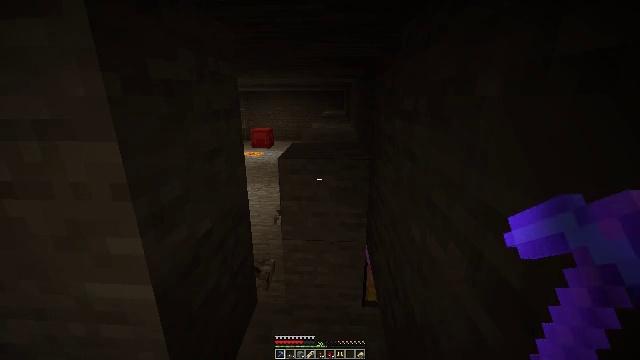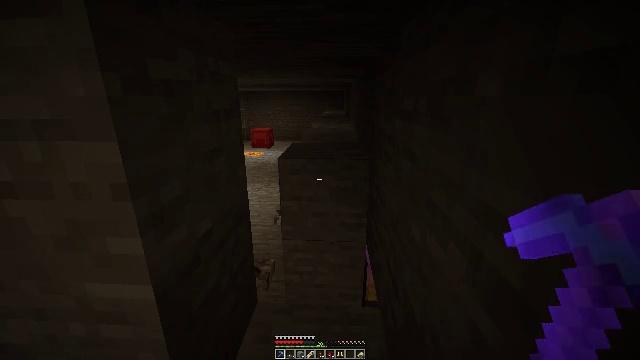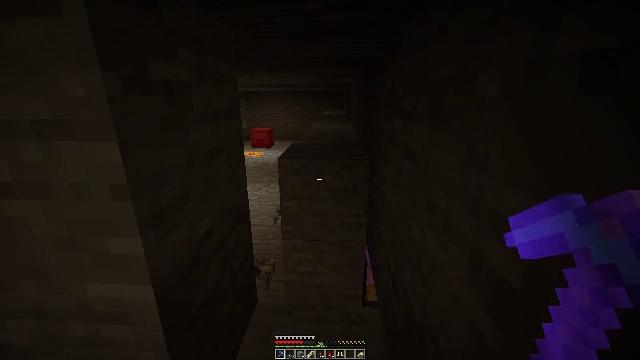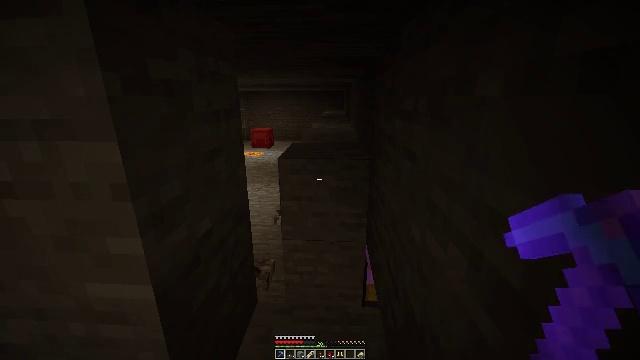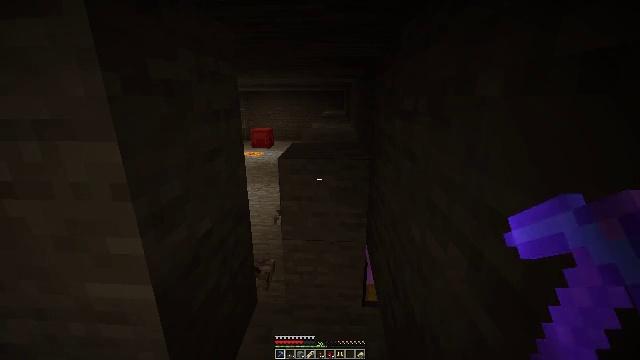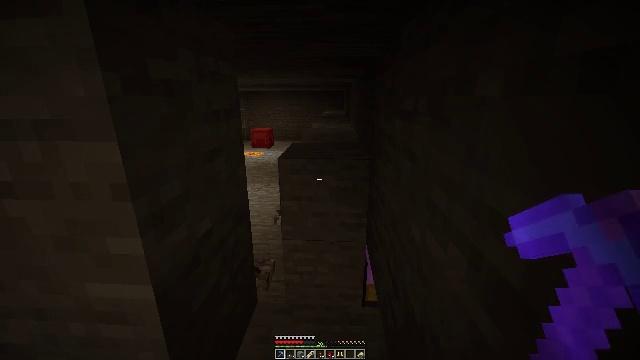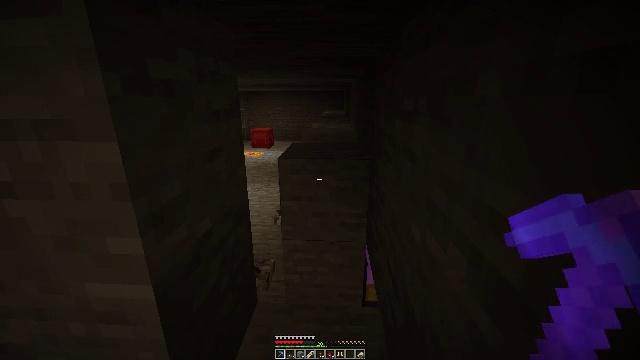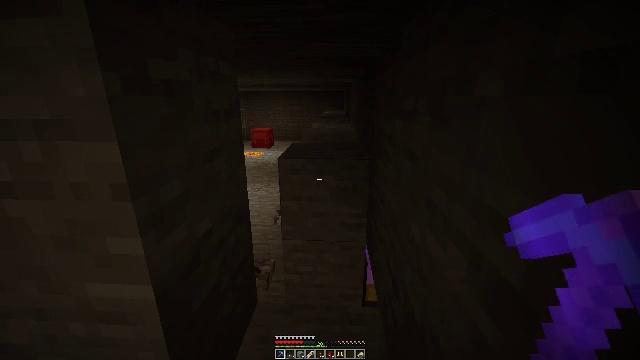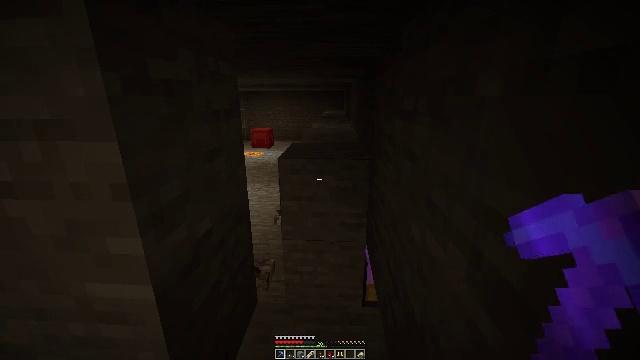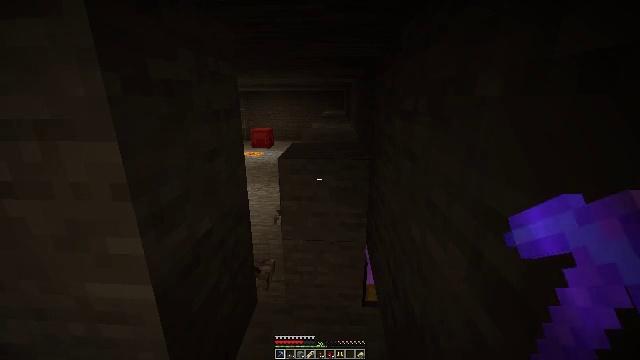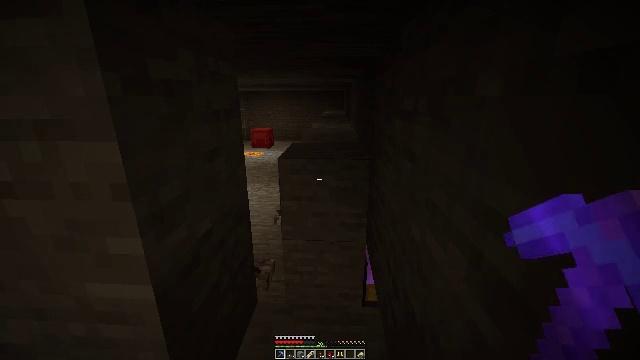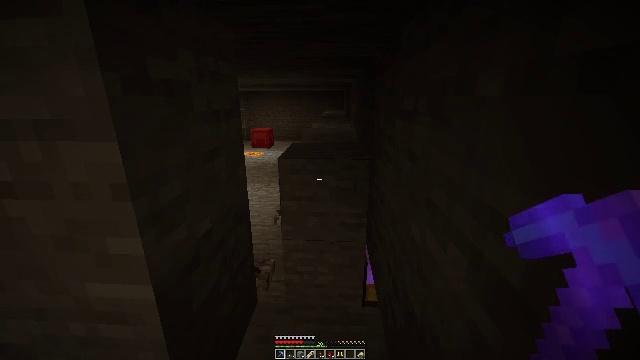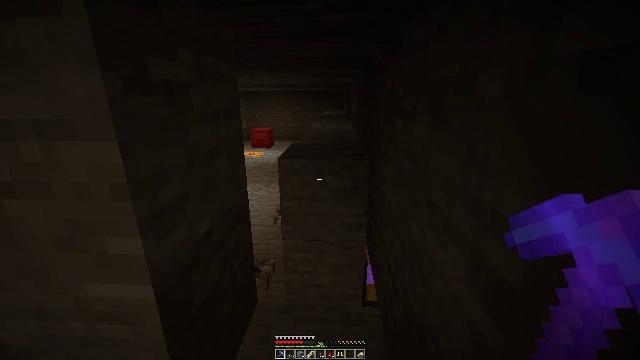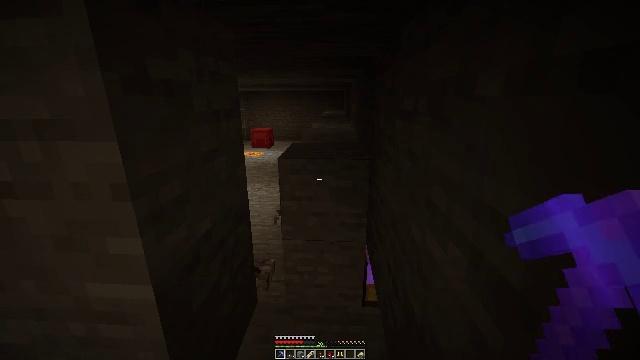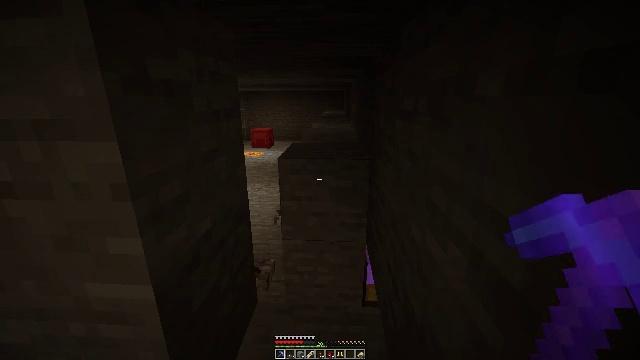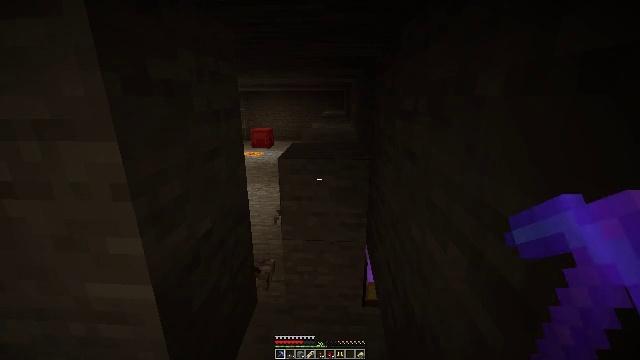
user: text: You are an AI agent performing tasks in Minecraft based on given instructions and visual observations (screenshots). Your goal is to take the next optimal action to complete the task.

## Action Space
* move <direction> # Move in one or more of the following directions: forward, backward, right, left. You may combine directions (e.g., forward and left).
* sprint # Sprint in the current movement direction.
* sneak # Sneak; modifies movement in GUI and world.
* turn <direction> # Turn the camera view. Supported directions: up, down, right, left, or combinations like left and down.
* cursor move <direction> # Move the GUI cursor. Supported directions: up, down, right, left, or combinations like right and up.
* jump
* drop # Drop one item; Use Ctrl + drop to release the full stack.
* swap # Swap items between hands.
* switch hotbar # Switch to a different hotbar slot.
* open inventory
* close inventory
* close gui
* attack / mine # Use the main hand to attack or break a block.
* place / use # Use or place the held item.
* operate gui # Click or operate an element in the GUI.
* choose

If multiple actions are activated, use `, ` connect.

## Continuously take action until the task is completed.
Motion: motion action
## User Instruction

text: Reclaim the stonecutter into your inventory.
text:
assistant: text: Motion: no_op
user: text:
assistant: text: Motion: no_op
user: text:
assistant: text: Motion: no_op
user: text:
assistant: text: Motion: no_op
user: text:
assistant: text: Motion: no_op
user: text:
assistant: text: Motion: no_op
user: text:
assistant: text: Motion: no_op
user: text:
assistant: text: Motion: no_op
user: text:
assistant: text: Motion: no_op
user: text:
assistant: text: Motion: no_op
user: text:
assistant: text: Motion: no_op
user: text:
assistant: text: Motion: no_op
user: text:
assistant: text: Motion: no_op
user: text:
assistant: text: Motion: no_op
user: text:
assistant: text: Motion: no_op
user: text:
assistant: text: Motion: no_op
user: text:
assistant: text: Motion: no_op
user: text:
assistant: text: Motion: no_op
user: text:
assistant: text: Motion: no_op
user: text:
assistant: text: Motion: no_op
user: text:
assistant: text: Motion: no_op
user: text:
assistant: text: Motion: no_op
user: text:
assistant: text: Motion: no_op
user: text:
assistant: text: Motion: no_op
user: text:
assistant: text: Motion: no_op
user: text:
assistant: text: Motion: no_op
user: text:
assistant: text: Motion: no_op
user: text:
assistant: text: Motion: no_op
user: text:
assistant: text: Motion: no_op
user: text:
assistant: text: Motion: no_op